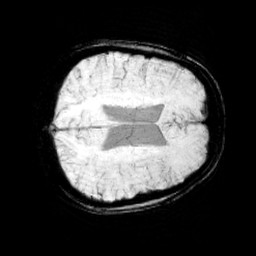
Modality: minIP
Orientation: axial
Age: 12
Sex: female
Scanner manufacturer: siemens
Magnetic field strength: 3 T
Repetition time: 0.027 s
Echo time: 0.02 s